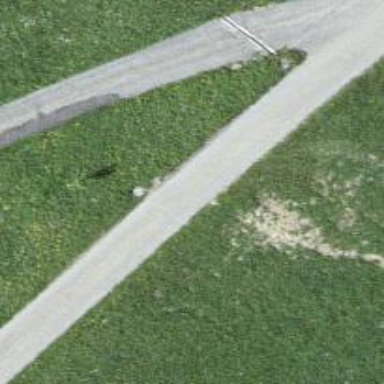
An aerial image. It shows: Unclassified road with asphalt surface.